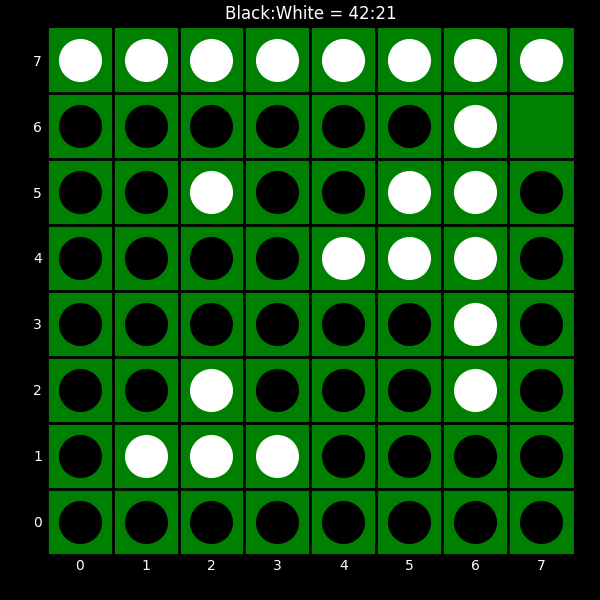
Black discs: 42
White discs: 21